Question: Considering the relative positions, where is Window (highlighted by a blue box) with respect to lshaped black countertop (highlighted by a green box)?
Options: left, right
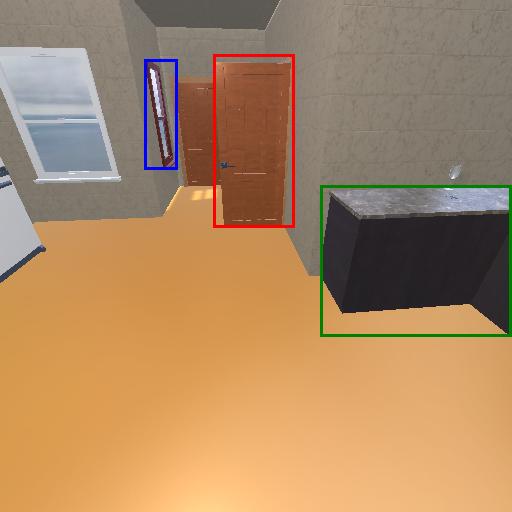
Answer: left